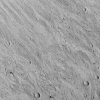
Atmospheric dust classification: not_dusty